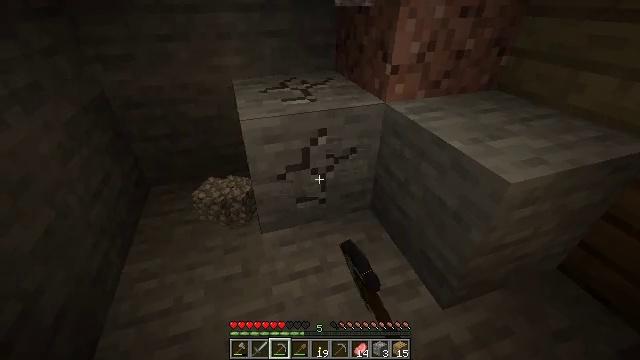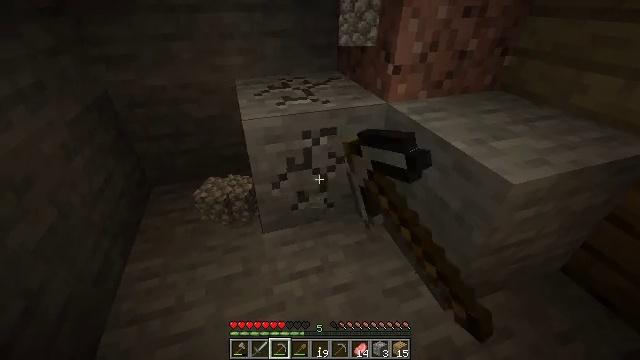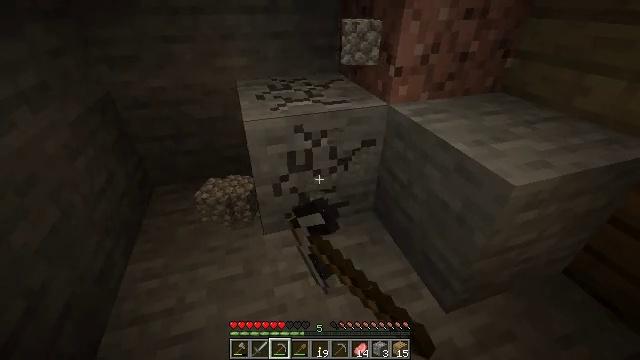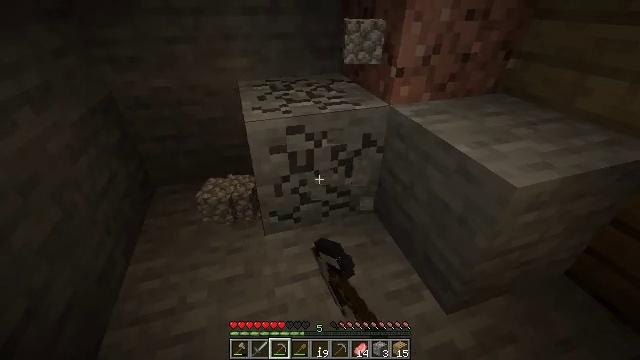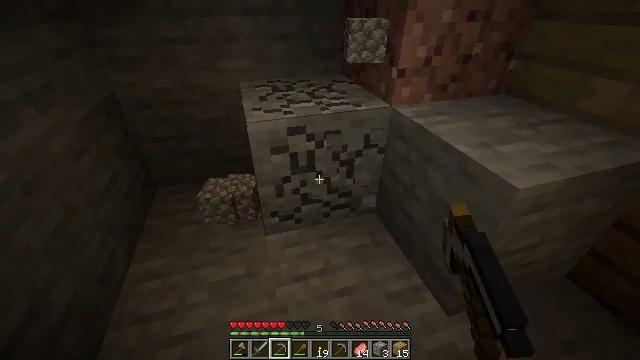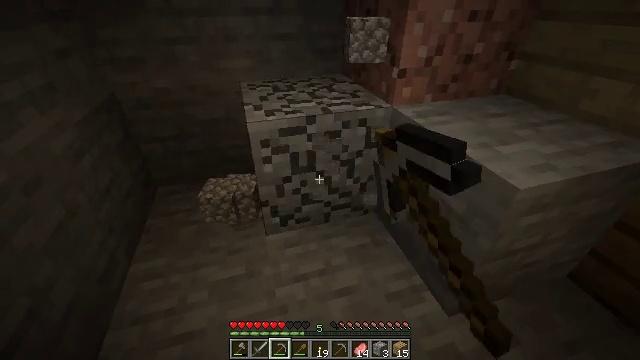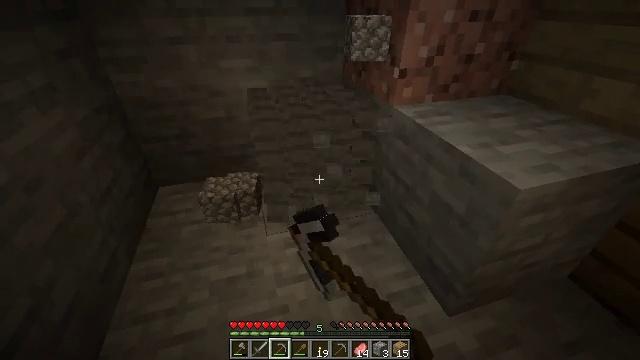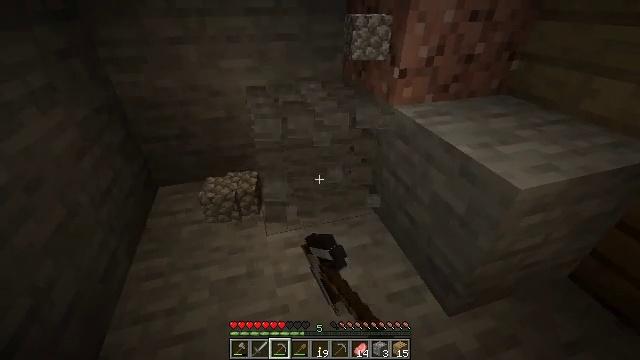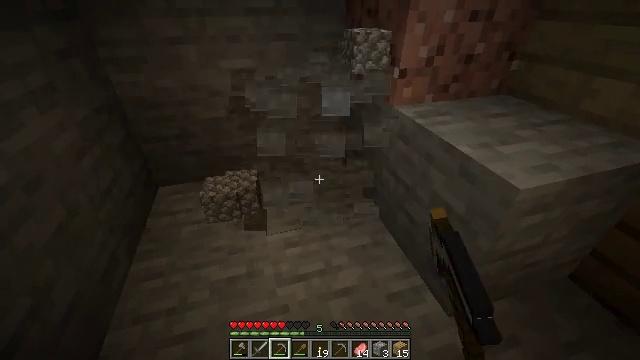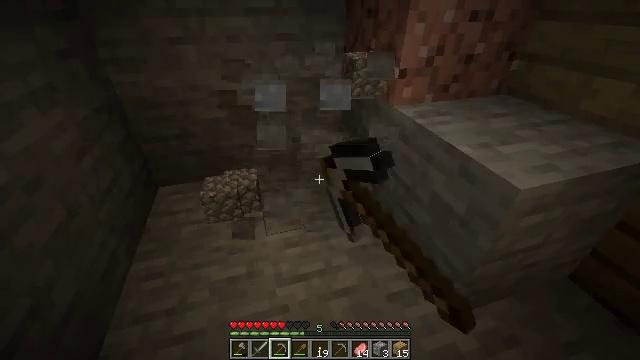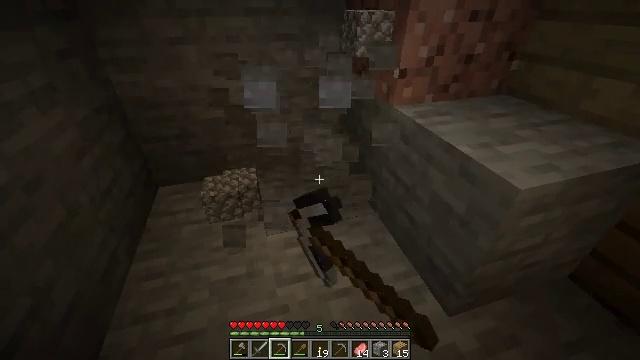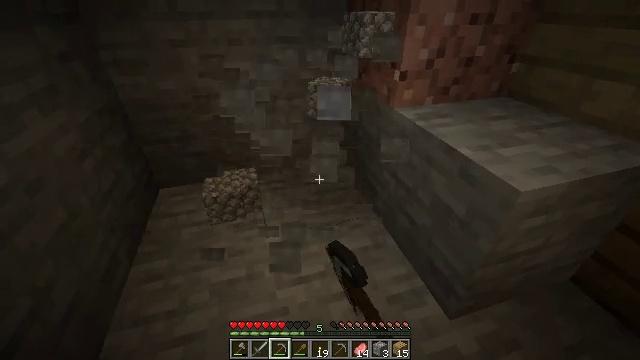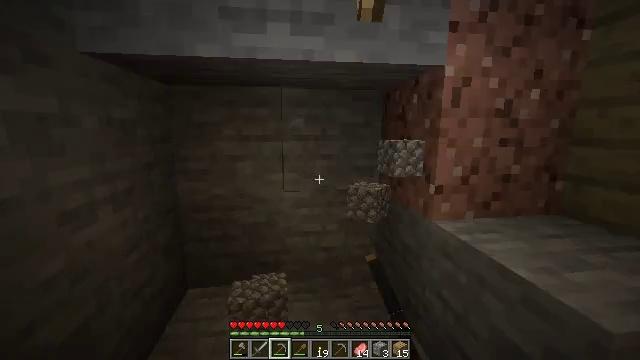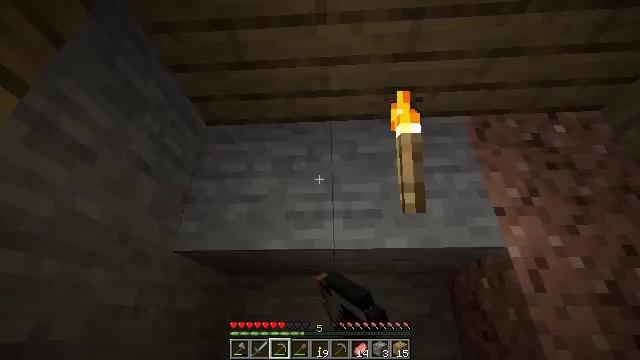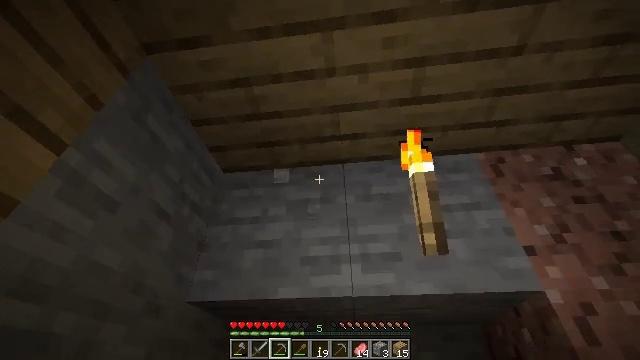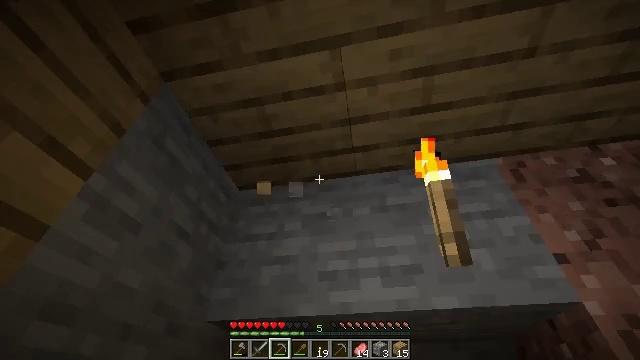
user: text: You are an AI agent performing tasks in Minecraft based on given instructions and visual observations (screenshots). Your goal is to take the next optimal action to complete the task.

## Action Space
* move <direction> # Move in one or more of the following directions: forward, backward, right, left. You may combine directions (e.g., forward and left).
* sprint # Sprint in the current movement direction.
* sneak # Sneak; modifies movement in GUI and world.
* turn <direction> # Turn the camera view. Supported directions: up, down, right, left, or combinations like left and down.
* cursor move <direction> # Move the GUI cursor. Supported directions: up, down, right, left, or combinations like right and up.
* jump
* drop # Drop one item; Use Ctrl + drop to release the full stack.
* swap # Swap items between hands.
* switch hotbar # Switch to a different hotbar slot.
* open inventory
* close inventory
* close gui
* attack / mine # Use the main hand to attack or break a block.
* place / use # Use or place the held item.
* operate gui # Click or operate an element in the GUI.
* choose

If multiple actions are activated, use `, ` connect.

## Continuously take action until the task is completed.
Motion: motion action
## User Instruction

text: Dig up the stone with a tool.
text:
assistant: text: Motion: attack / mine
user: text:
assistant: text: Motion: attack / mine
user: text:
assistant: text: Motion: attack / mine
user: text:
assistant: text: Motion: attack / mine
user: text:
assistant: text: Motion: attack / mine
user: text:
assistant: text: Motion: attack / mine
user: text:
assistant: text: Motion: attack / mine
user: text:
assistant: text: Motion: attack / mine
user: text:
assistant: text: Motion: attack / mine
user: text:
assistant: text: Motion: attack / mine
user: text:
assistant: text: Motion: attack / mine
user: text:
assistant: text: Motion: turn left and up, attack / mine
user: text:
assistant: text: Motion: turn left and up, attack / mine
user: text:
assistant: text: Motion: turn left and up, attack / mine
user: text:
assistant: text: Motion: turn left and up, attack / mine
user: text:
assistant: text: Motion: turn left, attack / mine
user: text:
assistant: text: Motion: attack / mine
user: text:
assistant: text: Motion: attack / mine
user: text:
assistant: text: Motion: turn left and down, attack / mine
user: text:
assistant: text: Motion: turn right and down, attack / mine
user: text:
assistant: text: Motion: turn right and down, attack / mine
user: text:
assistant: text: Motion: attack / mine
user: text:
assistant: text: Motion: attack / mine
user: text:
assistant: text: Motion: attack / mine
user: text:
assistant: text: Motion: attack / mine
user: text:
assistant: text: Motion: attack / mine
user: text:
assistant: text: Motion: attack / mine
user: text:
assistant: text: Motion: attack / mine
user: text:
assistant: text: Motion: attack / mine
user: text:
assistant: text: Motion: turn left, attack / mine